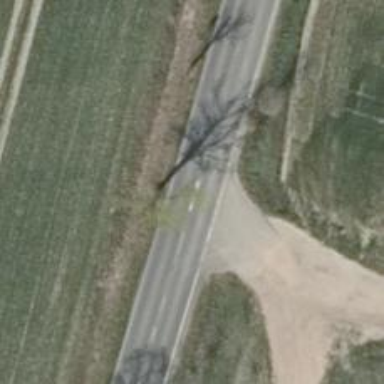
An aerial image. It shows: Track road with grade3 tracktype.